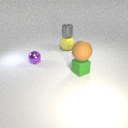
large yellow rubber sphere to the left of small green rubber cube